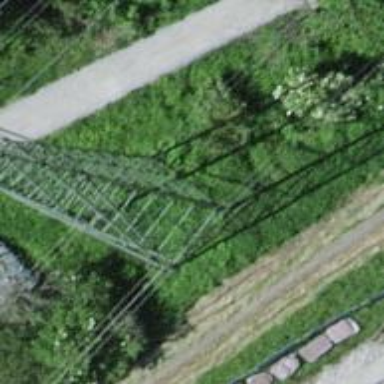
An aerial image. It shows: Towering power structure.